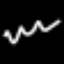
Label: squiggle